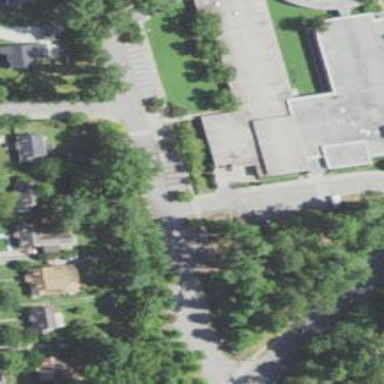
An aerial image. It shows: Commercial building.